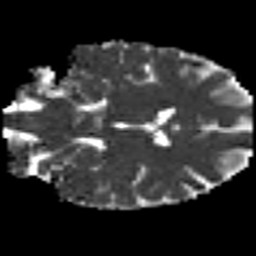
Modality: MD
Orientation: coronal
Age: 35
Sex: female
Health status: ill
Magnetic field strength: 3 T
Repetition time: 9 s
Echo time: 0.093 s